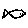
Label: fish